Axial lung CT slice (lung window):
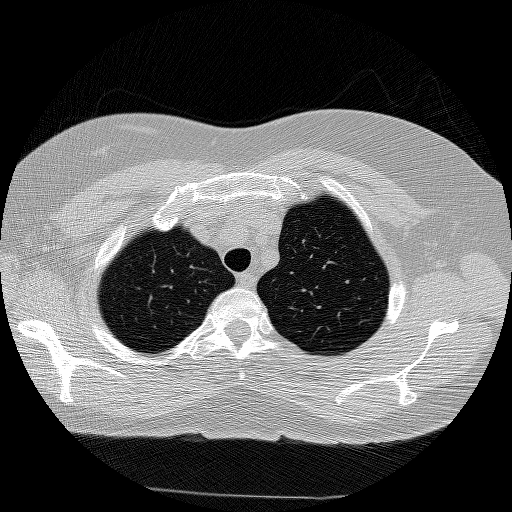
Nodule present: no